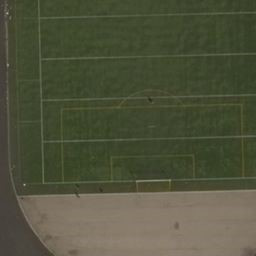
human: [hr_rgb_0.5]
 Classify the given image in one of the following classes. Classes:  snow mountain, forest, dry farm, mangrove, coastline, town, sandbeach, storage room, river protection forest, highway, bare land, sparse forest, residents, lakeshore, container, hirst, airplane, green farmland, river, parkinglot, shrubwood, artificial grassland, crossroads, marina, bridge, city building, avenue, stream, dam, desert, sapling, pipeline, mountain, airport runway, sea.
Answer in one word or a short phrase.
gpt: artificial grassland